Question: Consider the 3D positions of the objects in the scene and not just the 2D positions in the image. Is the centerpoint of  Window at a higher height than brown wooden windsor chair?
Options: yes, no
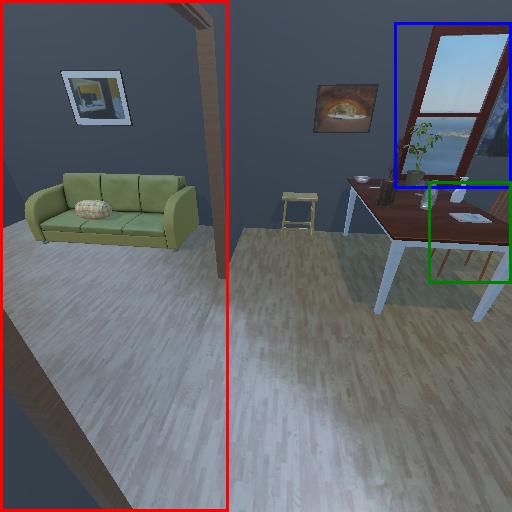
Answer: yes